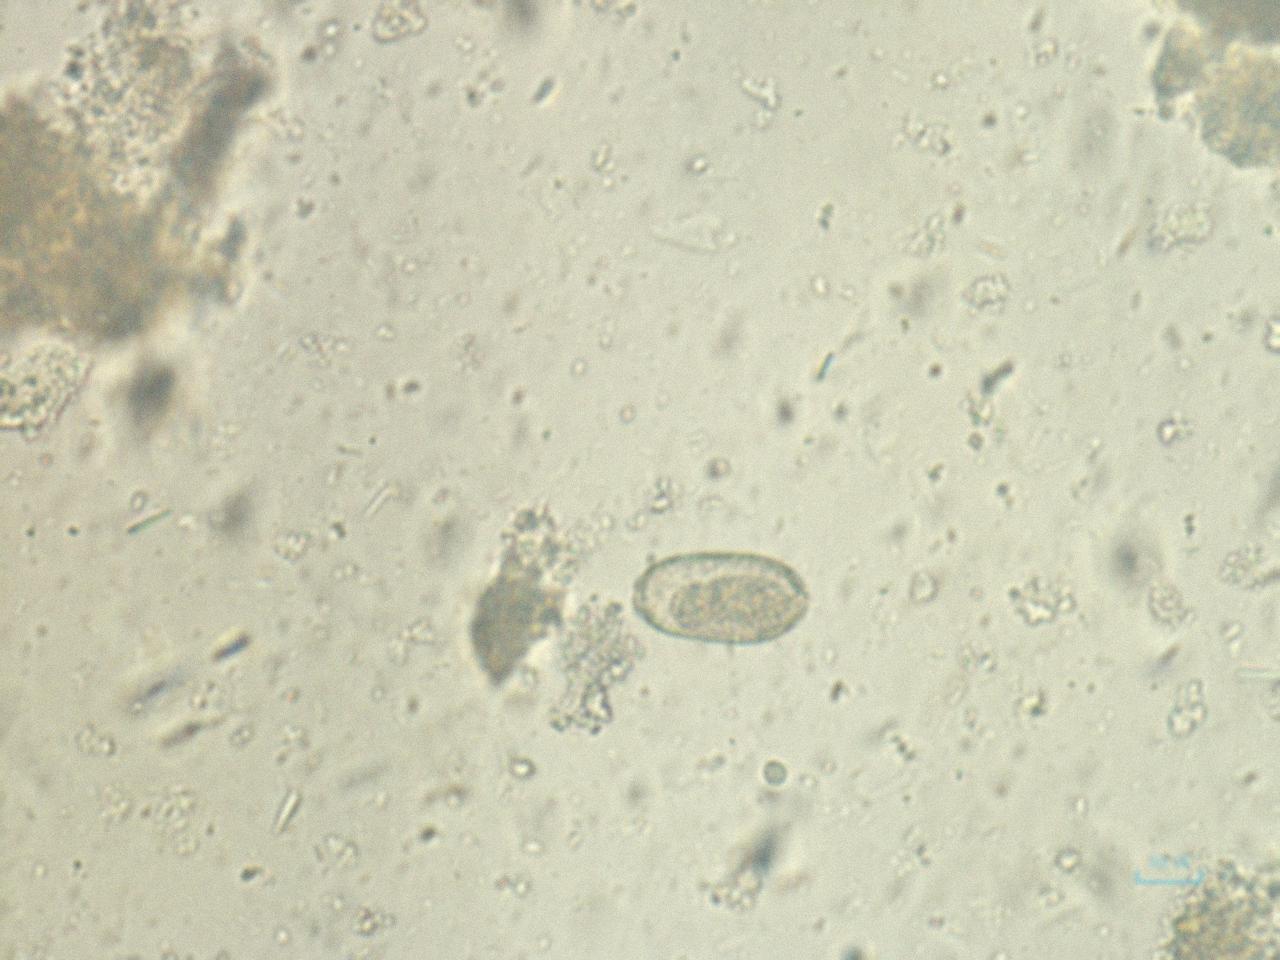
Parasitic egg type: Capillaria philippinensis